Field crop: tomato
Growth stage: 1
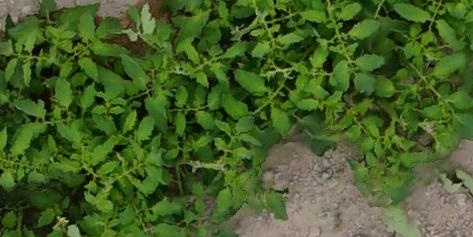
Species: tomato